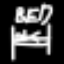
Label: bed